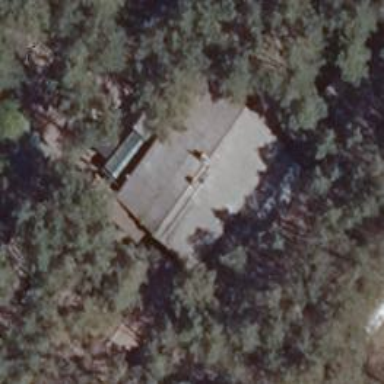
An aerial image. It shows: Animal shelter.